Interaction volume radius: 10 \u00c5
Interaction volume height: 30 \u00c5
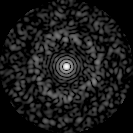
Disorder parameter: 0.8229